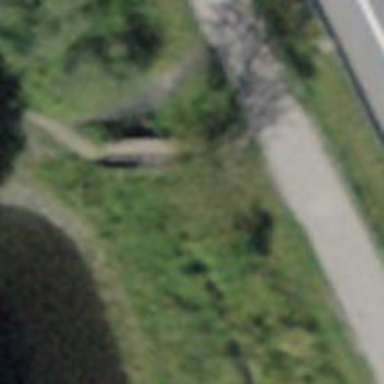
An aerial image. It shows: Path leading to bridge.